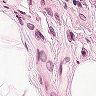
Metastatic tissue present: no